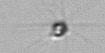
Label: Calciopappus